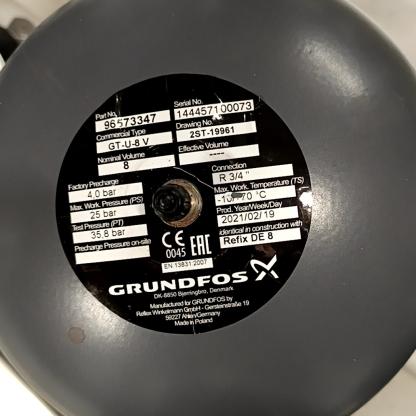
Klasa: tabliczka-znamionowa